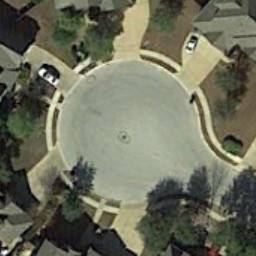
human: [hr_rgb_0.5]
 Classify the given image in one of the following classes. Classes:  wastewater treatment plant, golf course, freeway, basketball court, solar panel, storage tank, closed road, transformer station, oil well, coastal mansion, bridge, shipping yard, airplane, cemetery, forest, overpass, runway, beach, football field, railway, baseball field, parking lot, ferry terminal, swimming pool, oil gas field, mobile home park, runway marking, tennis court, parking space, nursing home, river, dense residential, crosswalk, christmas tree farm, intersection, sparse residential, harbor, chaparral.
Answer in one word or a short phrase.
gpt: closed road